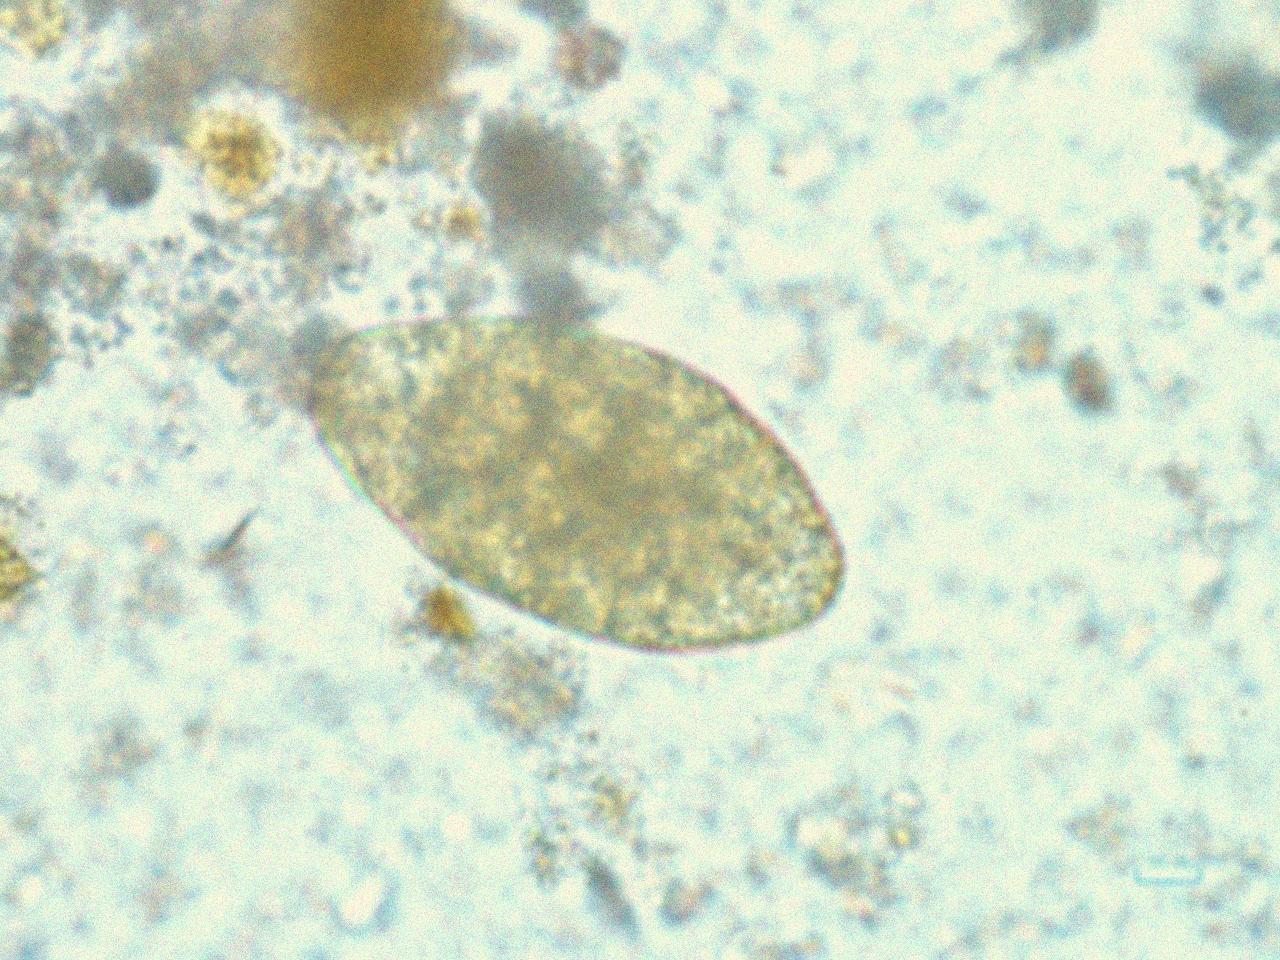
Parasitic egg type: Fasciolopsis buski